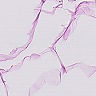
Metastatic tissue present: no